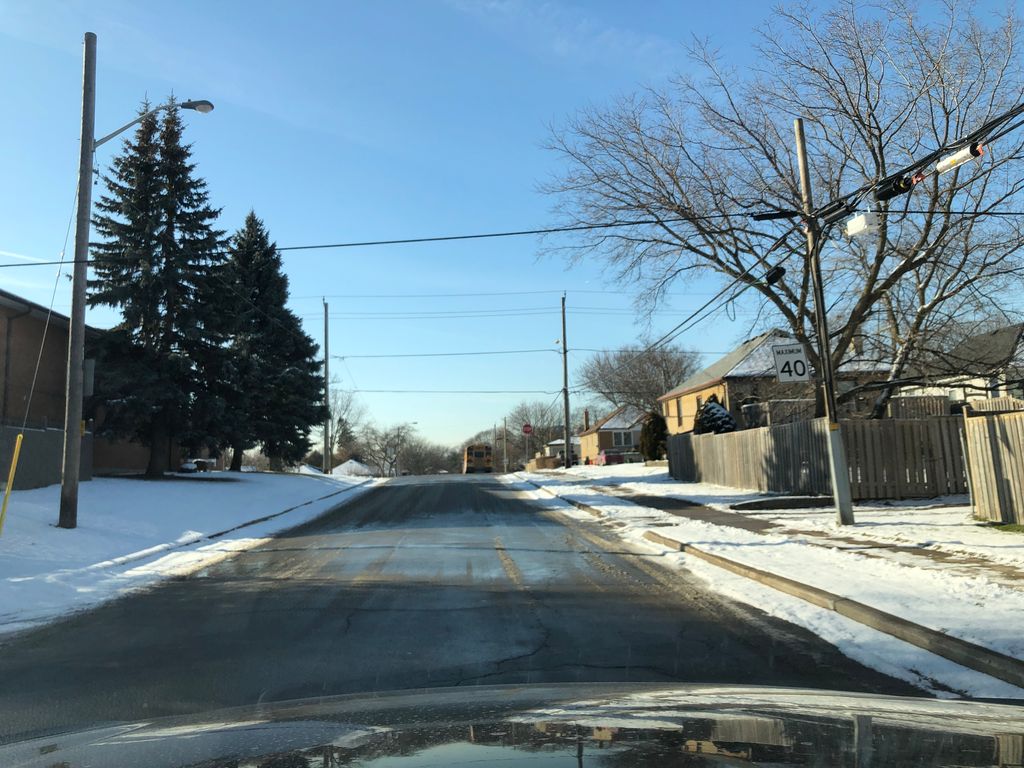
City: toronto